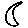
Label: moon